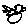
Label: bird